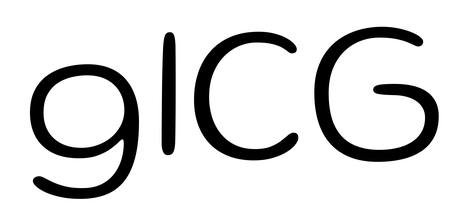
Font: Gluten_ExtraLight